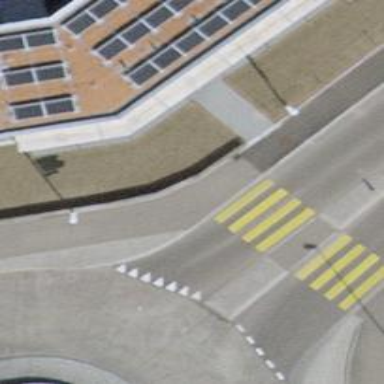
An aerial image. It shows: Kerb serving as barrier.